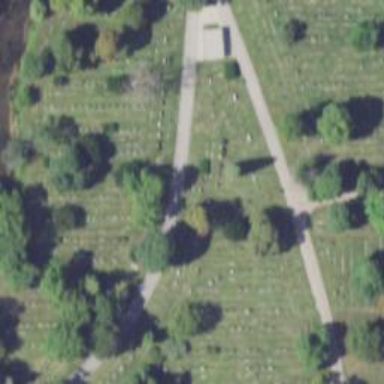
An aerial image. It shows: Memorial in cemetery with graves.